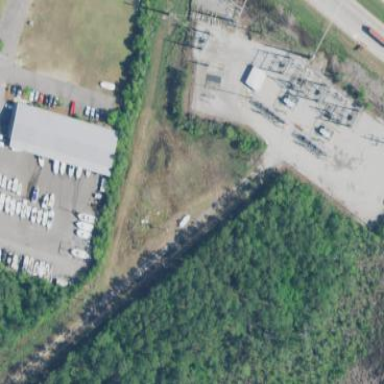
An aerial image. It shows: Distribution level power substation surrounded by fence.